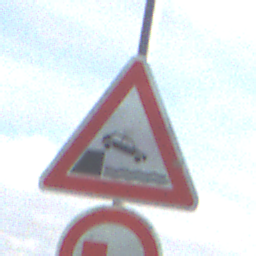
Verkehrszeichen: Ufer
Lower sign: UeberholverbotKraftfahrzeuge
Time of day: MorningAfternoon
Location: Outdoor (Nature)
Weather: PartlyCloudy
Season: NotSpecified
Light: Natural